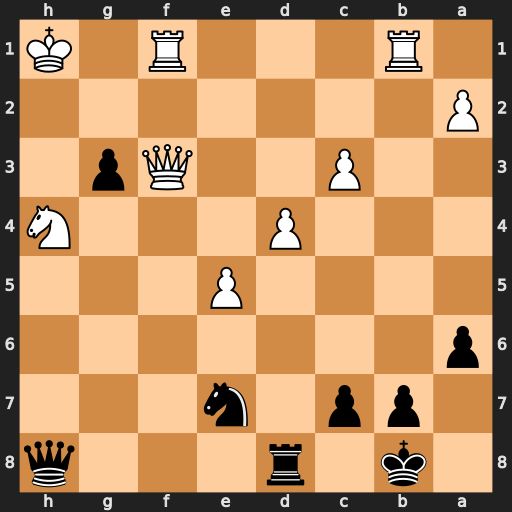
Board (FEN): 1k1r3q/1pp1n3/p7/4P3/3P3N/2P2Qp1/P7/1R3R1K
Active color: b
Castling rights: -
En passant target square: -
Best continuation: Qxh4+ Kg1 Qh2#